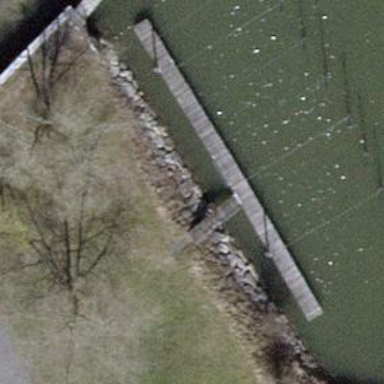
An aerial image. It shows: Man-made pier.